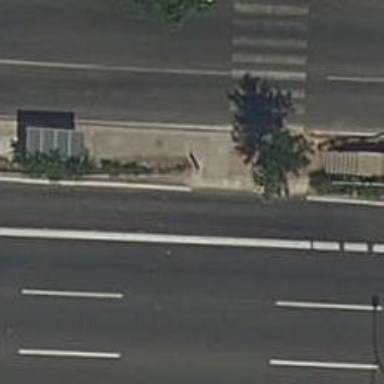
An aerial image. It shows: Bus stop with platform for public transport.